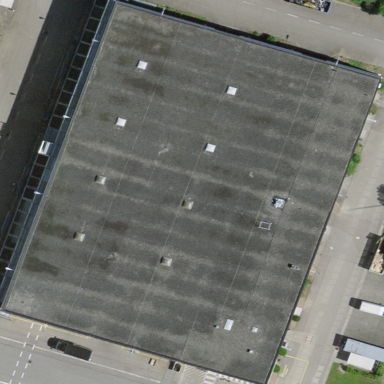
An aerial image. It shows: Building.